Question: So my problem is, when i read the file the "ki" , "kivel" and the "meddig" variables are good, but the "mettol" variable seems like it is disappeared.
'''
struct Haboru {
string ki;
string kivel;
int mettol;
int meddig;
};
int main()
{
Haboru haboruk[10];
int k = 0;
ifstream haboru;
haboru.open("haboruk.txt");
// The rows are in "haboruk.txt" like these:
// Xhosa Zulu <PHONE>
// Zulu Ndebele <PHONE>
// Zulu Sotho <PHONE>
while(!haboru.eof())
{
haboru >> haboruk[k].ki >> haboruk[k].kivel >> haboruk[k].mettol >> haboruk[k].meddig;
k++;
}
}
'''
The output is this:

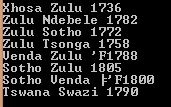
Answer: Using '!file.eof()' as a condition to extract is not correct. You have to perform the extraction, and check if the file is valid. But even using '!file.eof()' afterwards is still not correct:
Let's make this simpler by creating an inserter for a 'Haboru' object:
'''
std::istream& operator>>(std::istream& is, Haboru& haboruk)
{
if (!is.good())
return is;
is >> haboruk.ki;
is >> haboruk.kivel;
is >> haboruk.mettol >> haboruk.meddig;
return is;
}
'''
Then you can create your vector (or 'std::array' ) and use the inserter for each element:
'''
std::vector<Haboru> haboruks;
Haboru haboruk;
while (haboru >> haboruk)
{
haboruks.push_back(haboruk);
}
'''
Or...
'''
std::vector<Haboru> haboruks((std::istream_iterator<Haboru>(haboru)),
std::istream_iterator<Haboru>());
'''